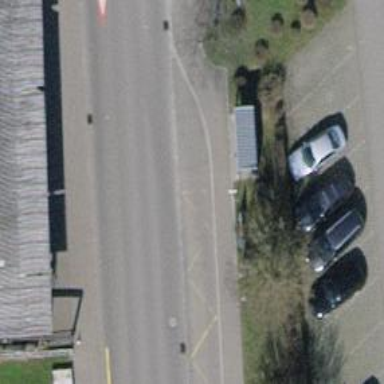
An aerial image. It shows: Public transport stop position.